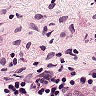
Metastatic tissue present: no